Question: I use the programs: eclipse and mysql.
I have a database in mysql and I want to connect between the eclipse to the mysql.
I have some folders in my project that I created in the eclipse.
I have the main folder: testest.. and I show you what I have in the relevant folders:
'''
testest
..src
....testest
......testestservlet.java
..app engine sdk
..JRE system library
..referenced library
..war
..lib
....mysql-connector-java-5.1.22
'''
I updated my testestservlet.java:
'''
package testest;
import java.io.IOException;
import javax.servlet.http.*;
import java.sql.*;
@SuppressWarnings("serial")
public class TestestServlet extends HttpServlet {
public void doGet(HttpServletRequest req, HttpServletResponse resp)
throws IOException {
resp.setContentType("text/plain");
resp.getWriter().println("Hey, world");
resp.getWriter().println("MySQL Connect Example.");
Connection conn = null;
String url = "jdbc:mysql://localhost:3306/";
String dbName = "database_alon";
String driver = "com.mysql.jdbc.Driver";
String userName = "root";
String password = "ADMINALON";
try {
Class.forName(driver).newInstance();
conn = DriverManager.getConnection(url+dbName,userName,password);
resp.getWriter().println("Connected to the database");
conn.close();
resp.getWriter().println("Disconnected from database");
} catch (Exception e) {
e.printStackTrace();
}
}
}
'''
now, I run testest by run as->web application.
enter the url: localhost:8888
and only see the 'hello world'.
I read about that and see that I need to write the command:
'''
set CLASSPATH=%CLASSPATH%;JAVA_HOME\lib;
'''
but what are the url-s of my CLASSPATH and JAVA_HOME should be? I have folders of: c:/program_fils/java
and: c:/Jconnector (something like that).
the folder of Jconnector contains a file of: mysql-connector-java-5.1.22.jar
I tried to add the JAR into the libraries via the eclipse (right click on testest->properties->Libraries->add external jar->mysql-connector-java-5.1.22-bin.jar:

p.s, my operating system is windows 32bit.
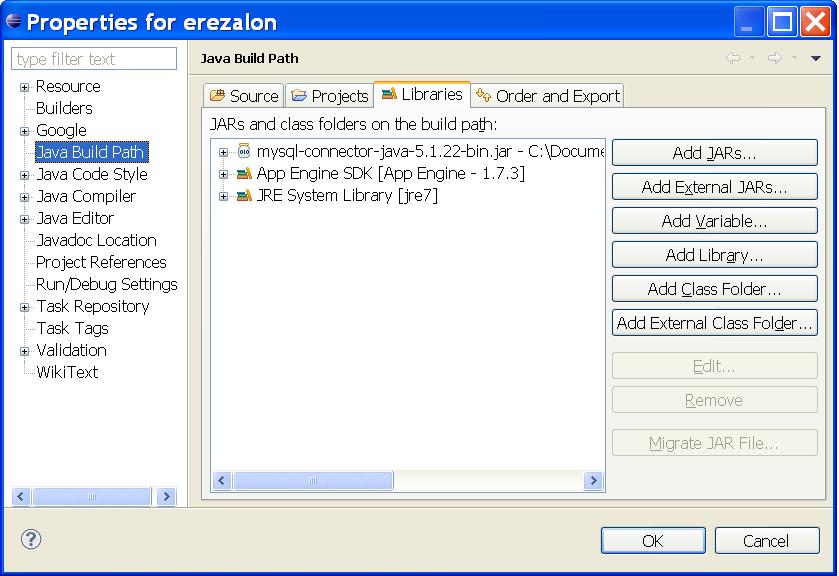
Answer: There is no need of doing
'''
set CLASSPATH=%CLASSPATH%;JAVA_HOME\lib;
'''
Just add 'mysql-connector-java-5.1.22-bin.jar:' to '/WEB-INF/lib' directory.
Eclipse is smart enough to recognize .jar files added under '/WEB-INF/lib' and should include in the CLASSPATH.
Adding a library using "'Add External Jar'" should also work but its not best practice.
Dropping ".jar" inside '/WEB-INF/lib' will also work when you externally deploy your web apllication using '.war'